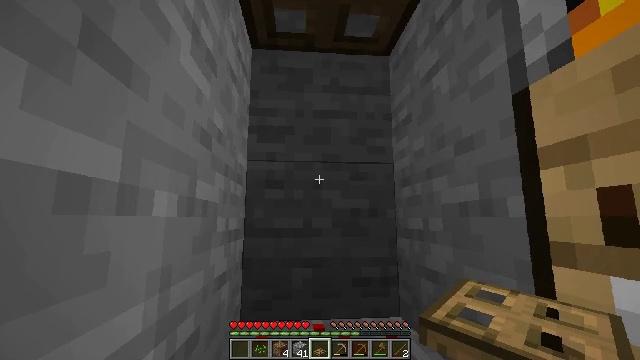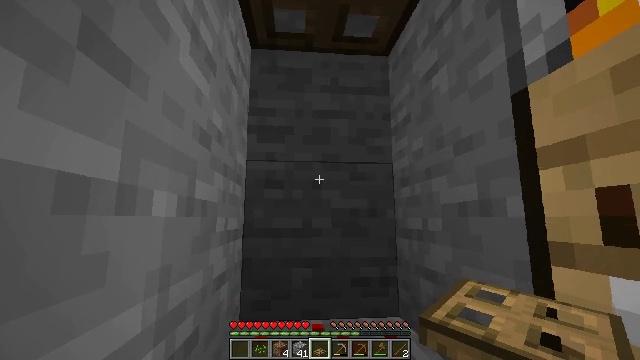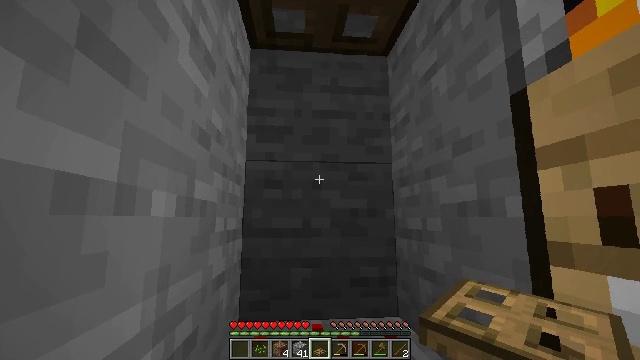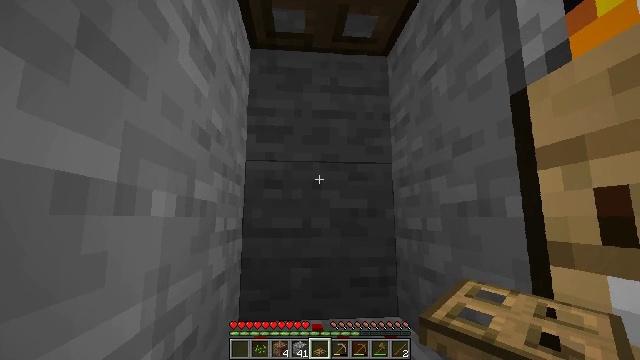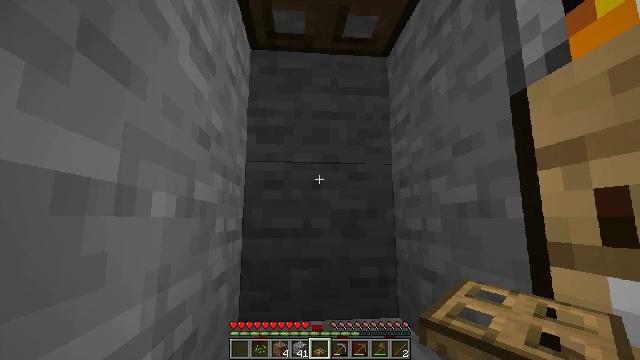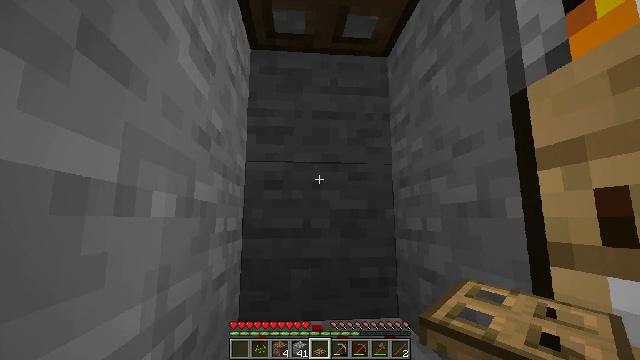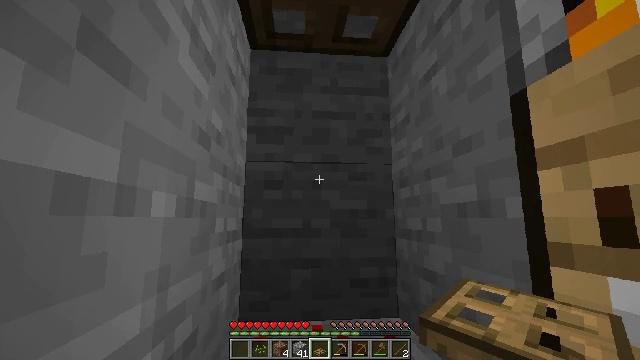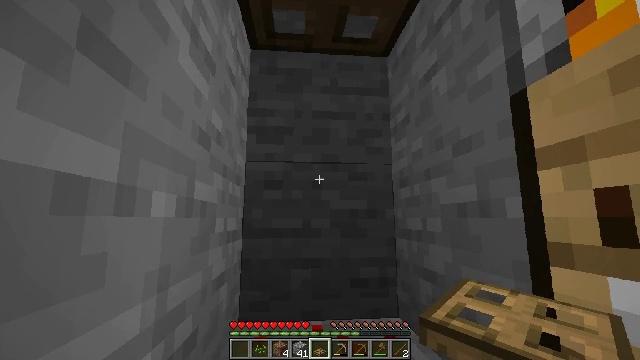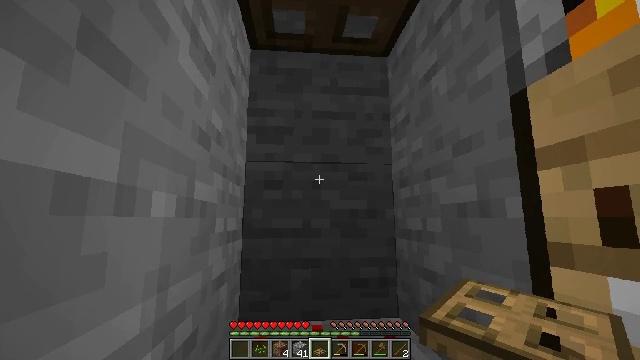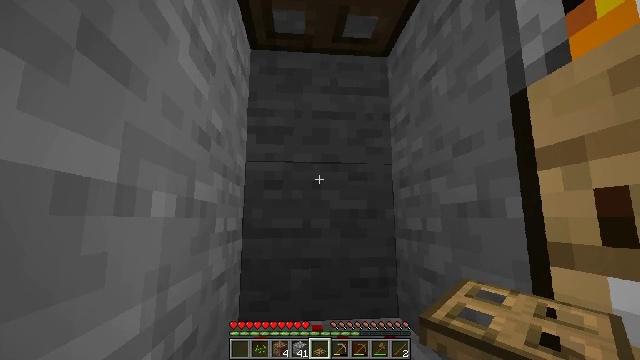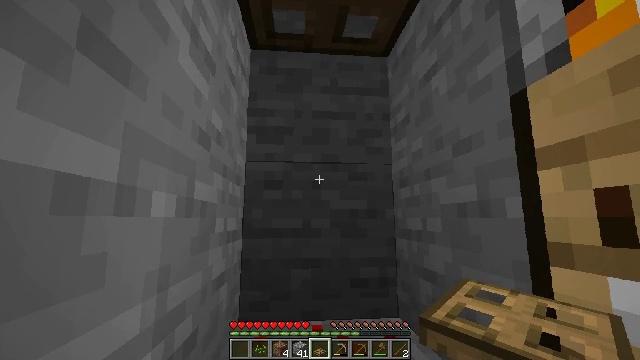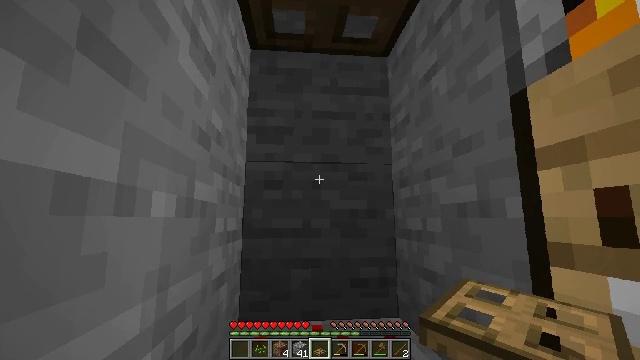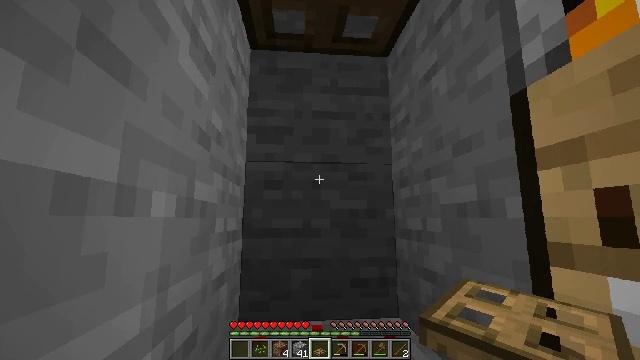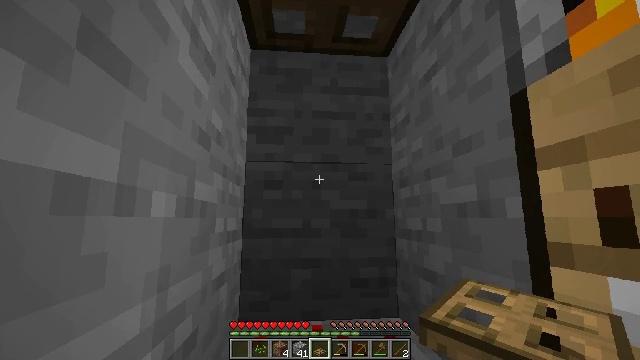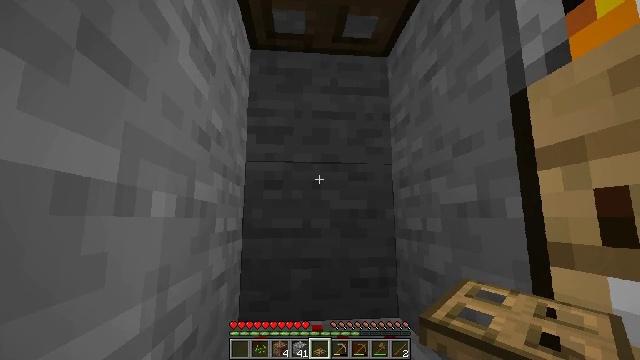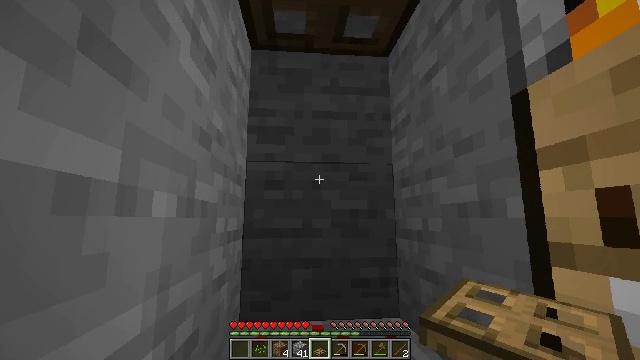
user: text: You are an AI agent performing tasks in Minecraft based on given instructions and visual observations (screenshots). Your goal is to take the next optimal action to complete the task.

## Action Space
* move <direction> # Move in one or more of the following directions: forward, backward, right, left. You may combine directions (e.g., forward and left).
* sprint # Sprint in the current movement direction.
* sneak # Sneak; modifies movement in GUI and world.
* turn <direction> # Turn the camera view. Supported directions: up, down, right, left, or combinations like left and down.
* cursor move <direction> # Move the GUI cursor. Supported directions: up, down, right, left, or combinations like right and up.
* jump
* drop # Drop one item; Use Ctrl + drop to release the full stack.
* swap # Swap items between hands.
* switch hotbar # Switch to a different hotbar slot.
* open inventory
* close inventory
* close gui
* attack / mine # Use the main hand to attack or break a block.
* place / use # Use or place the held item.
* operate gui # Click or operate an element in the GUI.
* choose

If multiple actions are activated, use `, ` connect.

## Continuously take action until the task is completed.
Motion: motion action
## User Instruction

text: Remove the oak trapdoor from its place.
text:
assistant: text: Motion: no_op
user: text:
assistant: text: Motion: no_op
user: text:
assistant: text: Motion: no_op
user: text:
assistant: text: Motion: no_op
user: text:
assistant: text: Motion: no_op
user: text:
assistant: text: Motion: no_op
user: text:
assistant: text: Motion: no_op
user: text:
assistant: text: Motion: no_op
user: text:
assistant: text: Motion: no_op
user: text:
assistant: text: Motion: no_op
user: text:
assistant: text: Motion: no_op
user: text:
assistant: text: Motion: no_op
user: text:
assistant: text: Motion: no_op
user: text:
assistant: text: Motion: no_op
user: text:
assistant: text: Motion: no_op
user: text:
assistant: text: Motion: no_op
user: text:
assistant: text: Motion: no_op
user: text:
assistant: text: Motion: no_op
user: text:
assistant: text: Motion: no_op
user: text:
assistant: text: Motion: no_op
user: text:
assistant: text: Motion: no_op
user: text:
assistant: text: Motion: no_op
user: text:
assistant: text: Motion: no_op
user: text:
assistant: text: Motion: no_op
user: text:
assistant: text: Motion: no_op
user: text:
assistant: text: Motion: no_op
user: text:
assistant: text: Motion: no_op
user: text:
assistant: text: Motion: no_op
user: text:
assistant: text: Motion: no_op
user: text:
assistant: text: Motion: no_op